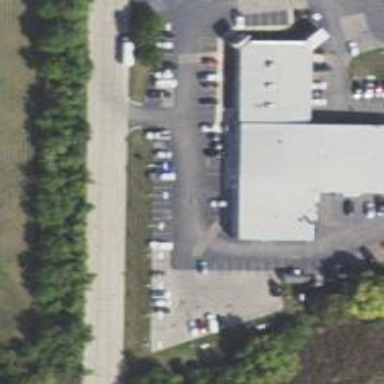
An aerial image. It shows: Car shop building.